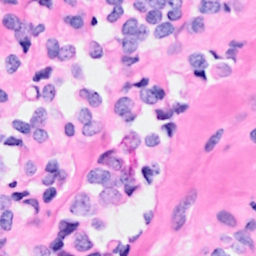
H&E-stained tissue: Breast